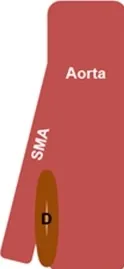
An angle of 14. In the here present case, resulting in a clinical relevant duodenal compression (arrow).
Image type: radiology (ct)